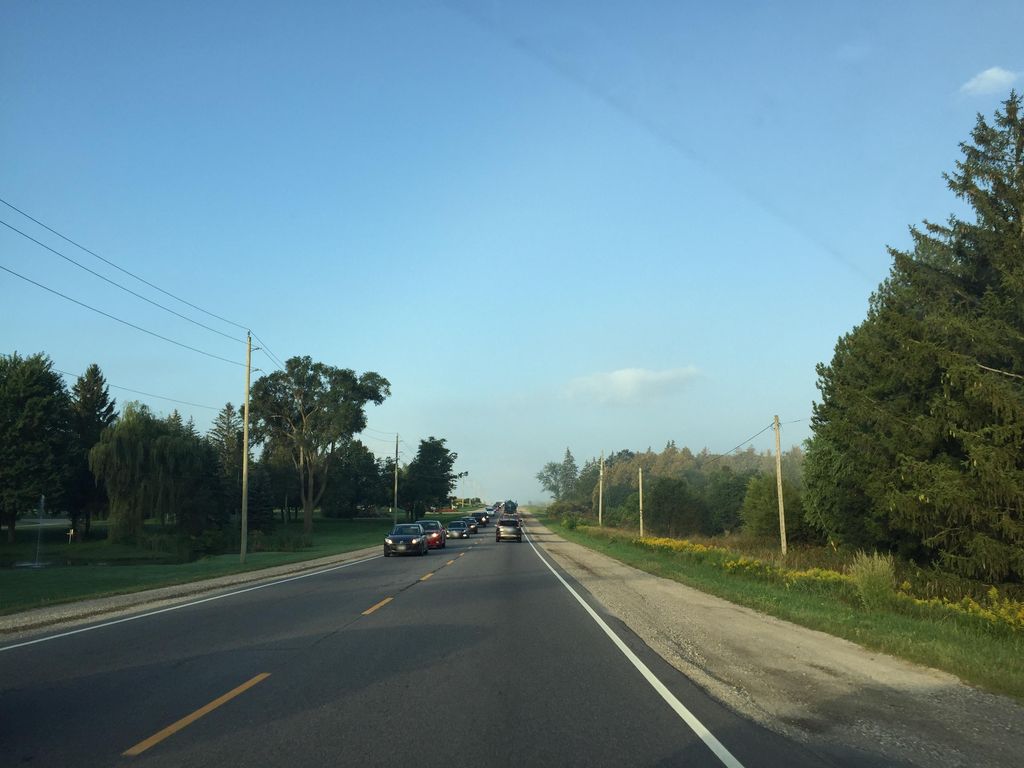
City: kitchener-waterloo